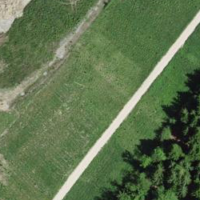
EUNIS habitat code: 45
Species observed at this site:
Carduus acanthoides